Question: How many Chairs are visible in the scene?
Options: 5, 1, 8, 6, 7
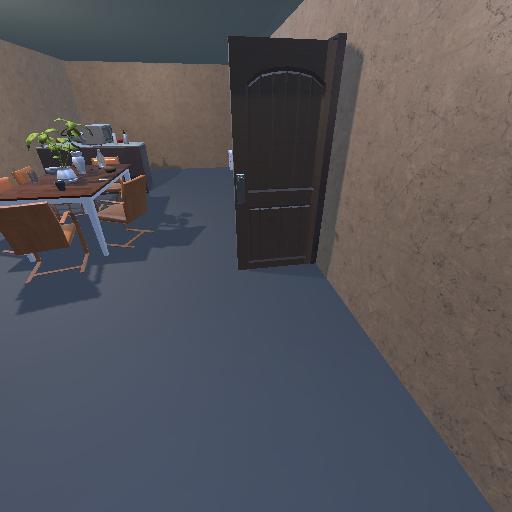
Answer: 5